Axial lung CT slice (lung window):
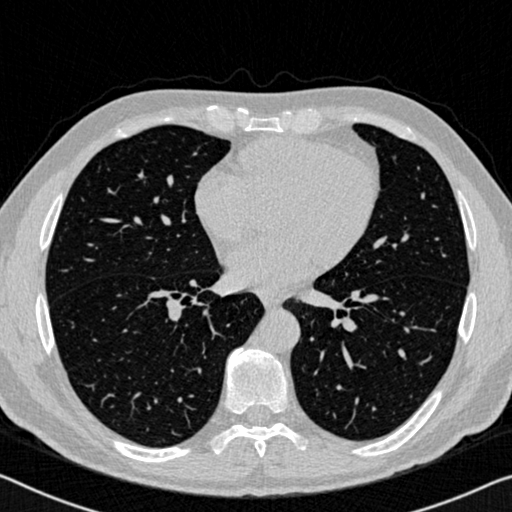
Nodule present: no